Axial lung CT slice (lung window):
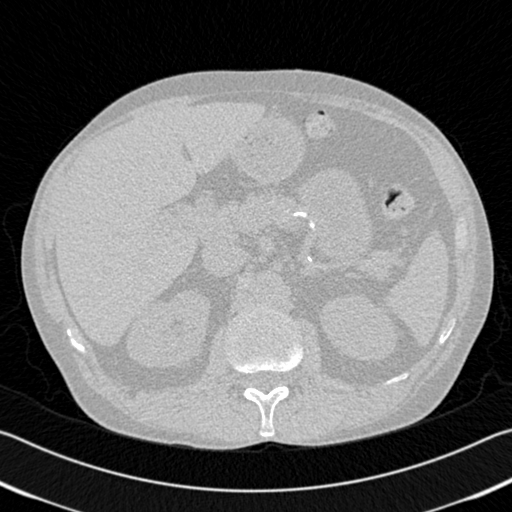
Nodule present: no